Question: This is what I am currently trying to achieve:

I am trying to clone a form and change the input name. How would I pull this off.
'''
$(document).ready(function() {
var counter = 0;
var MAX_FIELDS = 3;
var MIN_FIELDS = 1;
var form = $('.force-group');
$('#add').on('click', function(e) {
if (counter < MAX_FIELDS) {
//$(".form-group").clone().appendTo("#forceForm");
$.each(form, function(i) {
var clone = $('.force-group').first().clone();
clone.children().val("");
$(this).parent().append(clone);
if (counter == 0) {
$("b:eq(1)").html("<b> Force 2</b>");
};
if (counter == 1) {
$("b:eq(3)").html("<b> Force 3</b>");
};
if (counter == 2) {
$("b:eq(5)").html("<b> Force 4</b>");
};
});
counter++;
};
});
'''
'''
<#import "template.ftl" as layout />
<@layout.template title="Force" js="/js/force.js" css="/css/force.css">
<h3 class = "text-center">Total Force</h3>
<hr>
<div class="col-md-6 col-md-offset-3 col-xs-8 col-xs-offset-2">
<div class="force-selector input_fields_wrap">
<a id = 'add' href="#" class="btn btn-primary col-md-5">Add Force</a>
<a id = 'remove' href="#" class="btn btn-warning col-md-5 col-md-offset-2">Remove Force</a>
</div>
</div>
<div class="col-md-6 col-md-offset-">
<div class="col-xs-12">
<div class = "well" id="force-input">
<form id = "forceForm" class = "form-horizontal" method = "POST" autocomplete="off">
<fieldset>
<h4 class="text-center" id="form-title"><strong>Input</strong></h4>
<div class="form-group force-group">
<label class = "control-label col-md-2"><b>Force 1</b></label>
<label class = "control-label col-md-2">Magnitude</label>
<div class = "col-md-3 force-info">
<input type = "text" class="form-control" name="0force" autocomplete="off">
</div>
<label class = "control-label col-md-2">Angle</label>
<div class = "col-md-3 force-info">
<input type = "text" class="form-control" name="0angle" autocomplete="off">
</div>
</div>
</fieldset>
</form>
</div>
</div>
</div>
<div class = "col-md-5">
<table id = "forceChart" class="table table-striped table-hover">
<thead>
<tr class="table">
<th class="head-pad">Total Force</th>
</tr>
</thead>
<tbody>
<tr class="table">
<td class="pad">Net Force:</td>
</tr>
</tbody>
</thead>
<tbody>
<tr class="table">
<td class="pad">Direction:</td>
</tr>
</tbody>
<tfoot></tfoot>
</table>
</div>
<div class = "col-md-4 col-md-offset-4 col-xs-6 col-xs-offset-3">
<div class="form-group">
<div class = "col-md-6 col-xs-offset-3">
<input id = "calculate" class = "btn btn-success btn-block" type="submit" value="Calculate!">
</div>
</div>
</div>
'''
This is the jsfiddle link right here:
<URL>.
I am new to jQuery and I have been searching around a solution but I seem to get stuck with it.
I tried using the .last() with the attr edit but that seems not to do anything.
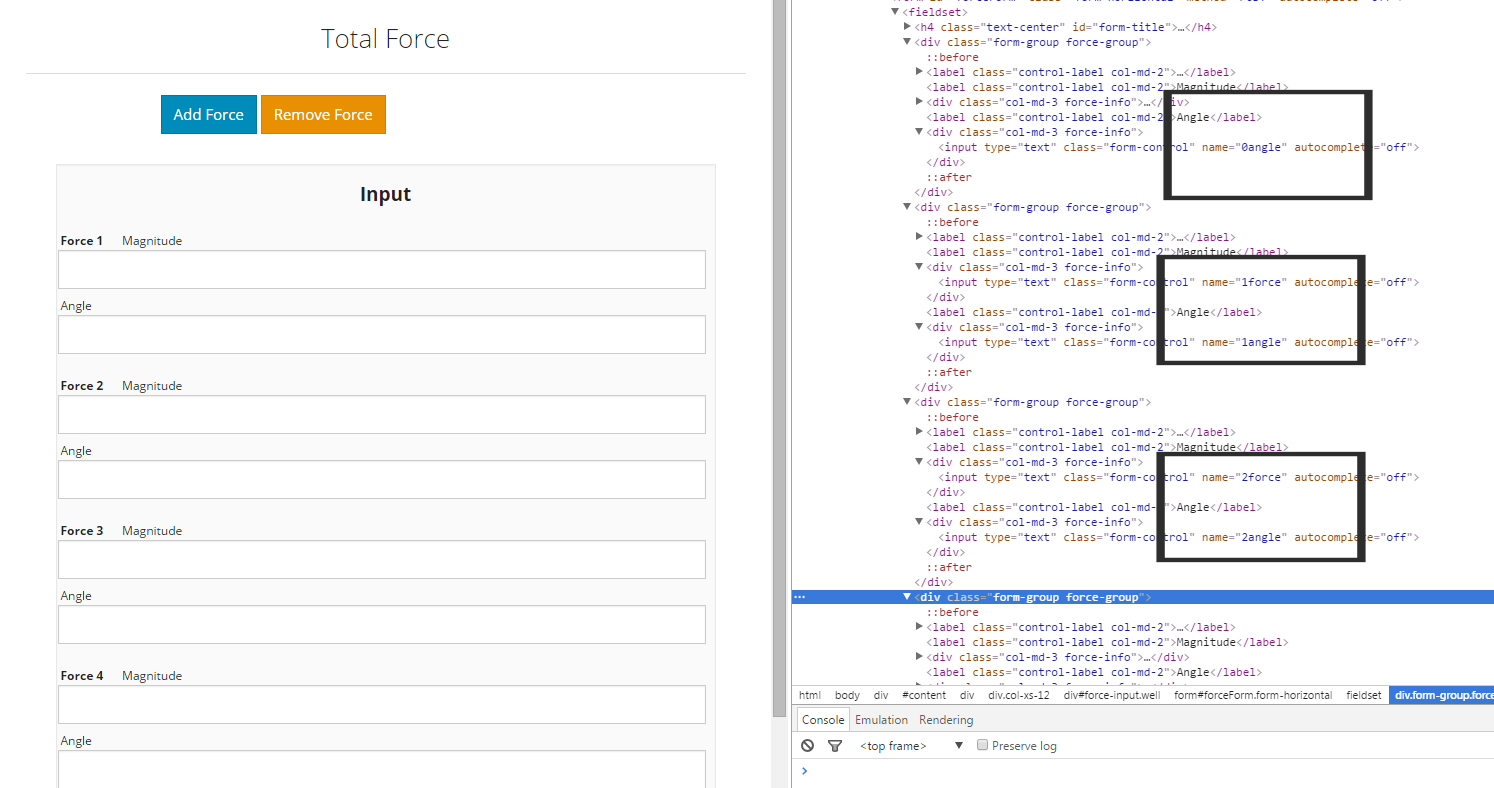
Answer: To change an input name just use attr() method
'''
$('input').attr('name', 'yourNewname');
'''
and I remarque that you have input without Id so you should use one of those methods:
1/ give each input an Id for example '#input1' '#input2'
'''
$('#input1').attr('name', 'yourNewname1'); // change the name of first input
$('#input2').attr('name', 'yourNewname2'); // change the name of first input
'''
or
you can use eq()
'''
$('input').eq(0).attr('name', 'yourNewname1'); // change the name of first input
$('input').eq(1).attr('name', 'yourNewname2'); // change the name of first input
'''